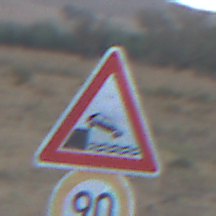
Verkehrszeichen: Ufer
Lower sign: Geschwindigkeit90
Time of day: SunriseSunset
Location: Outdoor (Nature)
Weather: Clear
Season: Winter
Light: Natural